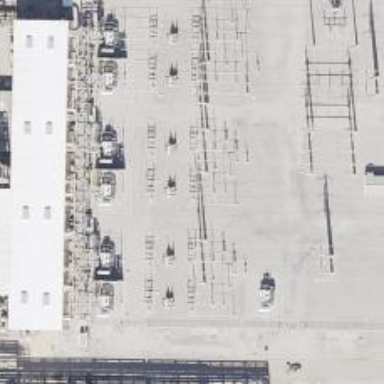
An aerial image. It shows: Switch used for power control.